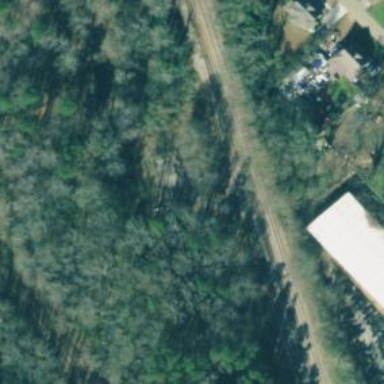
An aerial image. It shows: Railway spur service.